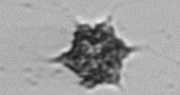
Label: Dictyocha